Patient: sex F, age 58
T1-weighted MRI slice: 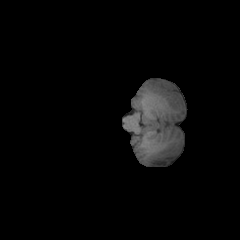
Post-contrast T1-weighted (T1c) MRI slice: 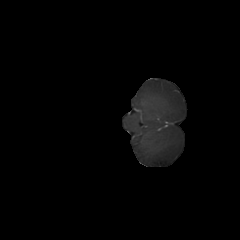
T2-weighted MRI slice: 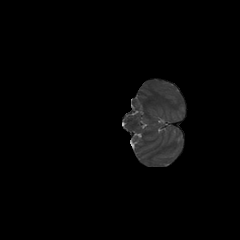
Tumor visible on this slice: no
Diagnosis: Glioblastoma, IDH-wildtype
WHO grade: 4